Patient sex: F
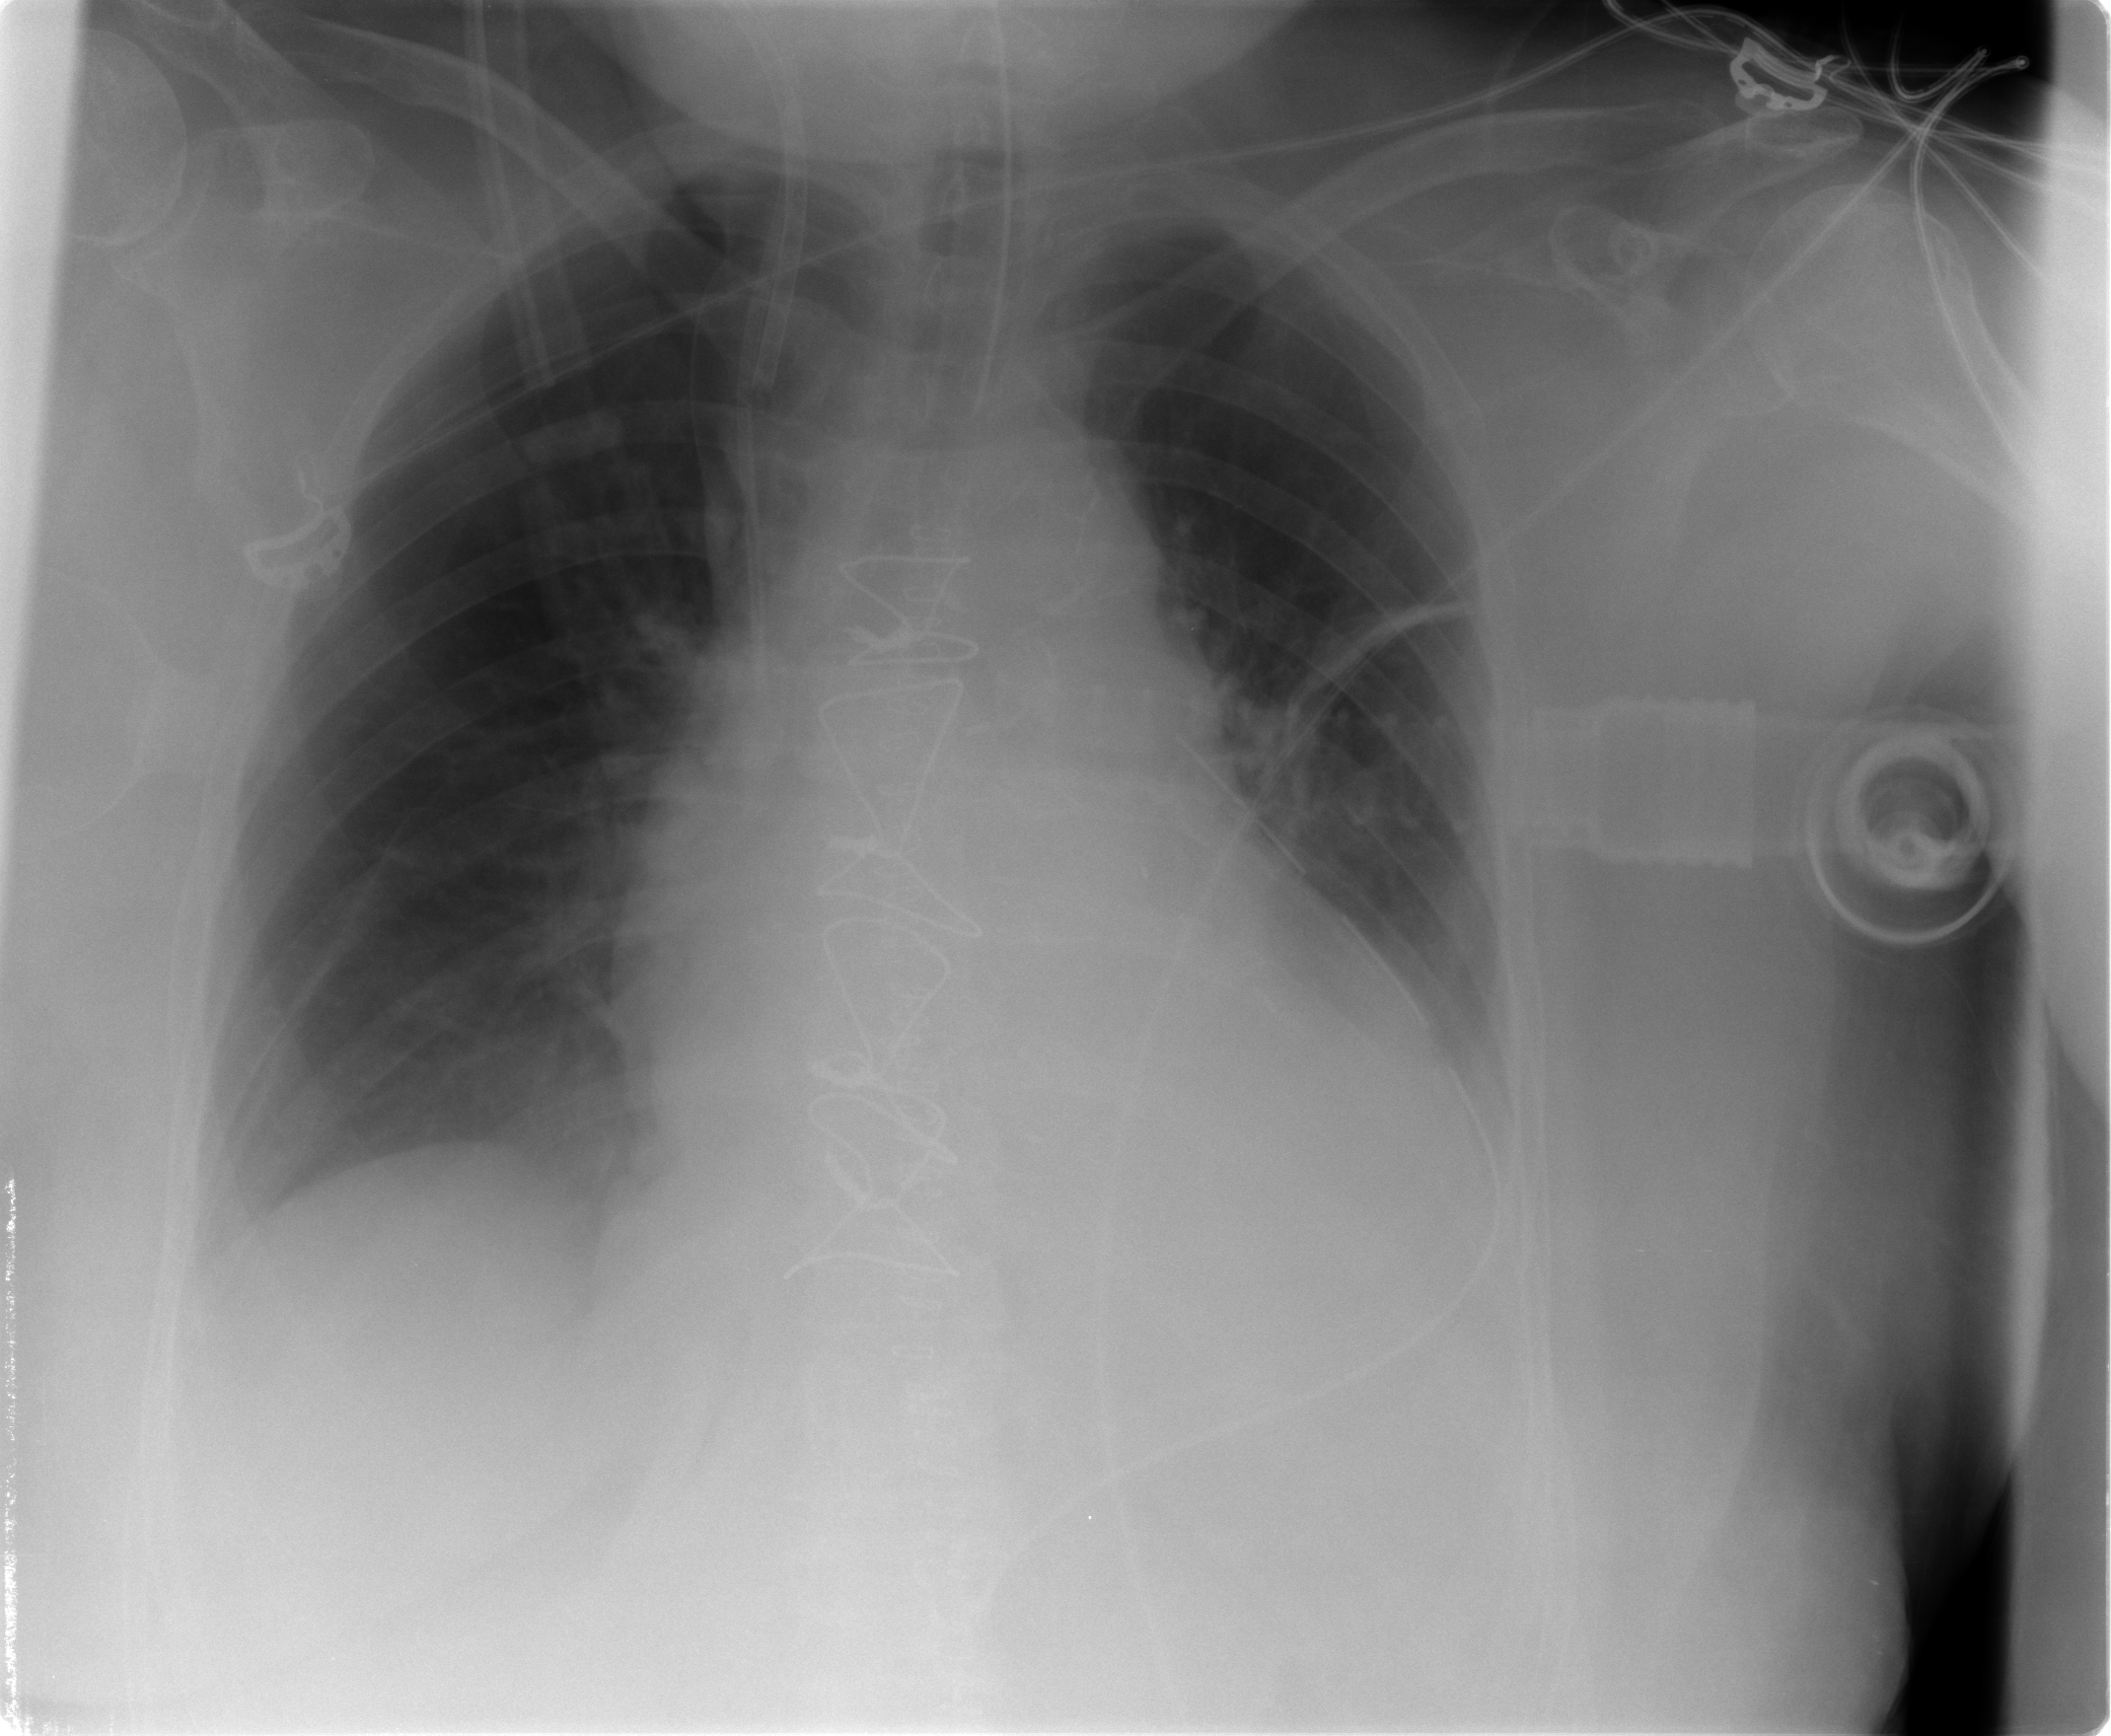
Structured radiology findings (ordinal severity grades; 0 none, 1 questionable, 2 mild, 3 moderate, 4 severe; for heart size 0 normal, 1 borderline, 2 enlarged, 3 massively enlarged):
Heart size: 2
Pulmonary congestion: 2
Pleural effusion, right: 2
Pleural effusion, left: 2
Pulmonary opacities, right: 0
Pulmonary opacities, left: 0
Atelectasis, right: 2
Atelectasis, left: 2